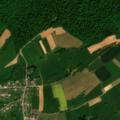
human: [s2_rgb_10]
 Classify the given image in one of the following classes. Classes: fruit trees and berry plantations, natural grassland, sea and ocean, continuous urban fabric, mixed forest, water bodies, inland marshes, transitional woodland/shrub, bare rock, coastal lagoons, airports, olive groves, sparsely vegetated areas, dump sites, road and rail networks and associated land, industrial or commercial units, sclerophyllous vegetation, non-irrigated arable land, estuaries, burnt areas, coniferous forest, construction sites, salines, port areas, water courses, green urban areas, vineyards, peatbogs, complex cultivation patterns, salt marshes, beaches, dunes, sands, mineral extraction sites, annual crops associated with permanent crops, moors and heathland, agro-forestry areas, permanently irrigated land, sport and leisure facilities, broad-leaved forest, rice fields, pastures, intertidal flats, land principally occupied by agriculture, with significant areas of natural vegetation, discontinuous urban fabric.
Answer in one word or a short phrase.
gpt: discontinuous urban fabric, non-irrigated arable land, complex cultivation patterns, broad-leaved forest